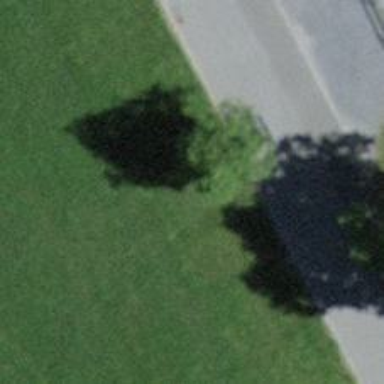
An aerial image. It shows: Avenue of broadleaved trees.